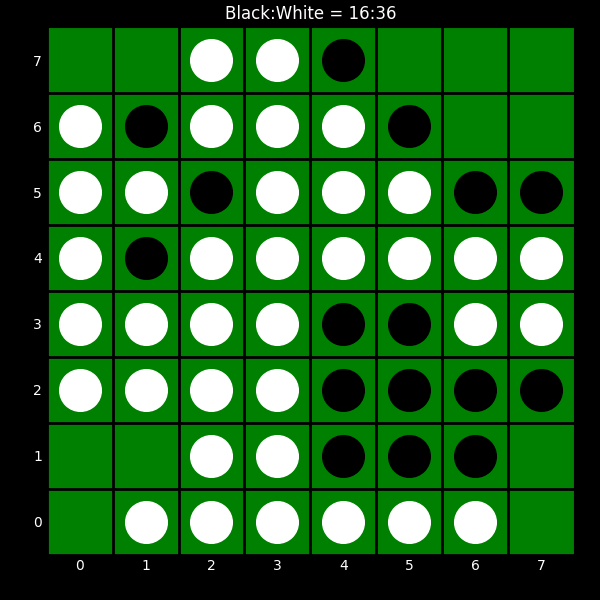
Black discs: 16
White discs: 36